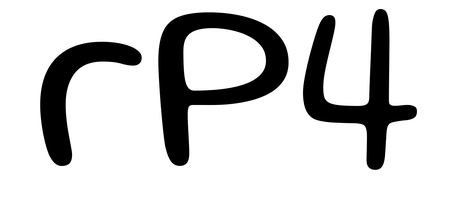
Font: Gluten_Light